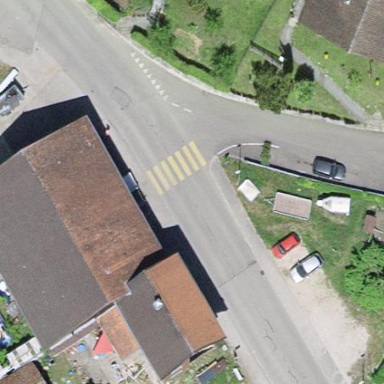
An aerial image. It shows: Detached building.